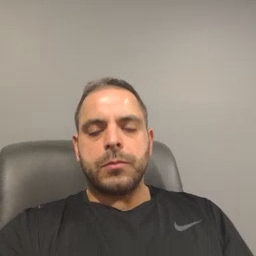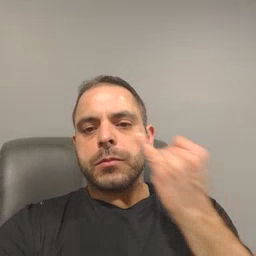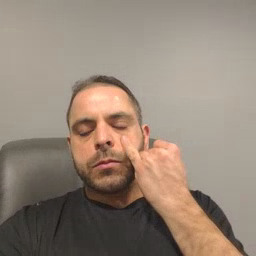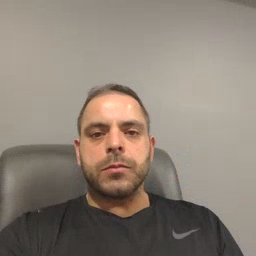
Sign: if